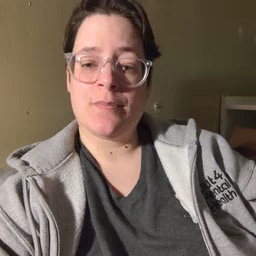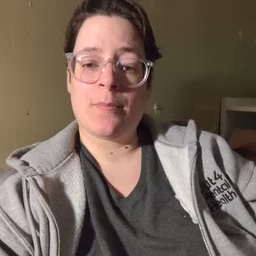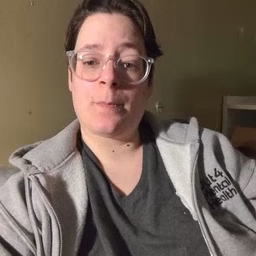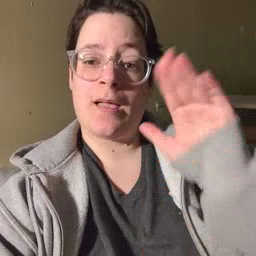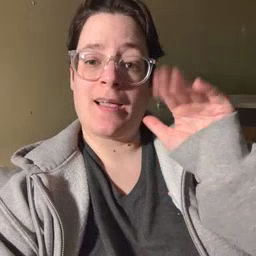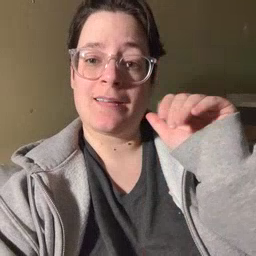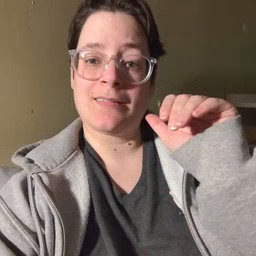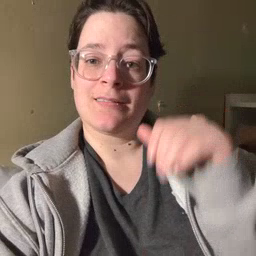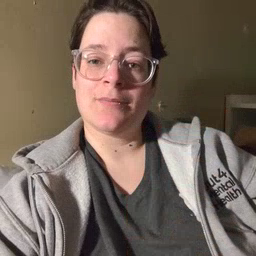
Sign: bye